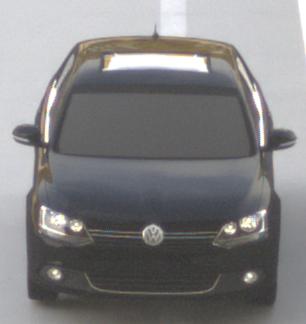
Make: VW
Model: Jetta 1.2 TSI
Detailed model: Jetta (IV)
Model produced from: 2011/01
Model produced until: 2014/08
Doors: 4
Color: black
Road condition: dry road
Daytime: morning or afternoon
Contrast: medium contrast